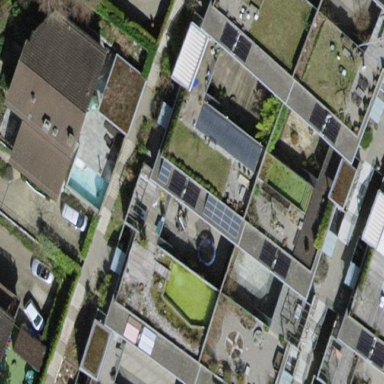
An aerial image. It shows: House with flat roof.